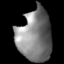
Tissue: lung
Cell type: Epithelial cells
Senescence score: 0.1719
Nuclear area (px): 1710
Mean DAPI intensity: 127.549